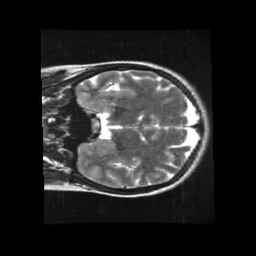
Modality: T2w
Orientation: coronal
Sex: female
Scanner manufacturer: ge
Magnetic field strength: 3 T
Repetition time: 5 s
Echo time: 0.101 s